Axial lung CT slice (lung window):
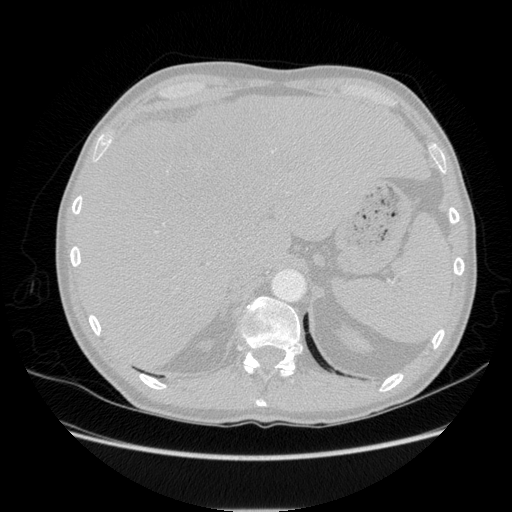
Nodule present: no